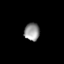
Tissue: lung
Cell type: Others
Senescence score: 0.2387
Nuclear area (px): 264
Mean DAPI intensity: 147.86